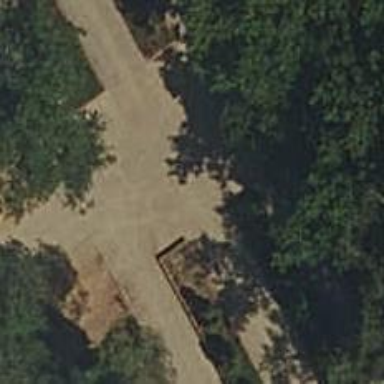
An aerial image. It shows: Footway surfaced with paving stones.